Question: I'm trying to move a cube in three.js based on its rotation but not sure on how to go about it.
As of now I can rotate the cube's z-rotation with the A & D keys. And with the W key I would like it to move forward relative to its rotation.
From 2D I would so something along the lines of:
'''
float angle = GradToRad(obj.rotation);
obj.x = obj.x + cos(angle) * velocity;
obj.y = obj.y + sin(angle) * velocity;
'''
Here's an image of the current implementation.

How can I apply something similar in three.js?
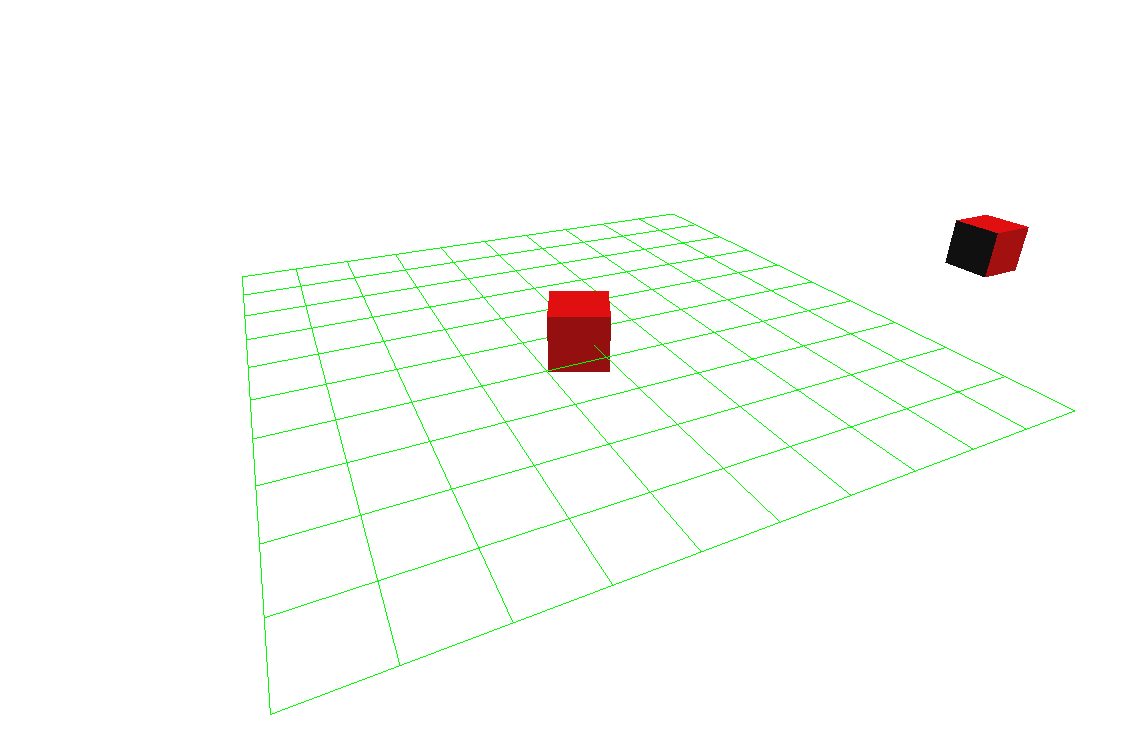
Answer: Objects can be considered to be facing their positive-Z axis. So to move an object forward, relative to it's own coordinate system, you can use
'''
Object3D.translateZ( distance );
'''
three.js r.57